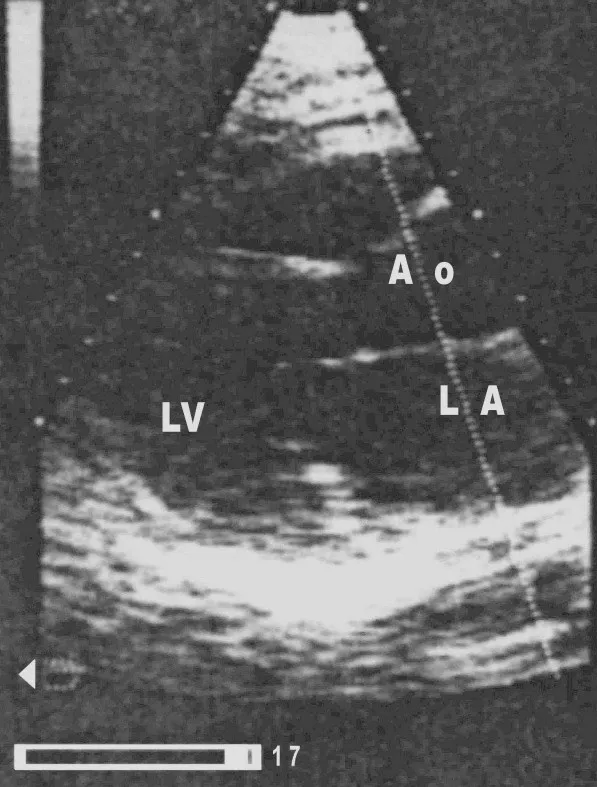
Stress echocardiography: long axis view (baseline). No sign of myxoma in left chamber or in left atrium. LA = left atrium, LV = left ventricle, Ao = Ascending aorta (with kind permission of Dr. Herbst, Potsdam).
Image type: radiology (ultrasound)